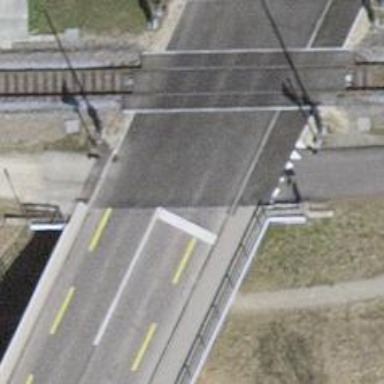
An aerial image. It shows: Secondary road bridge with asphalt surface and designated cycle lane.